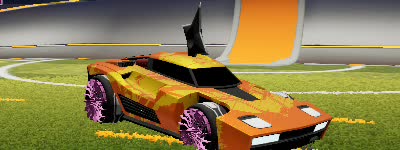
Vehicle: breakout